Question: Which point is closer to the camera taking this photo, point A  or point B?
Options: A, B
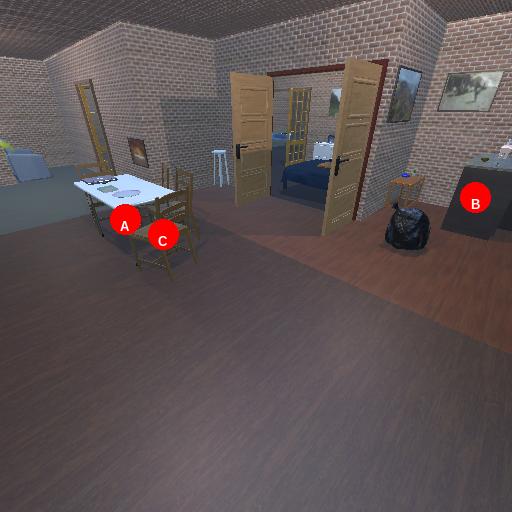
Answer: A